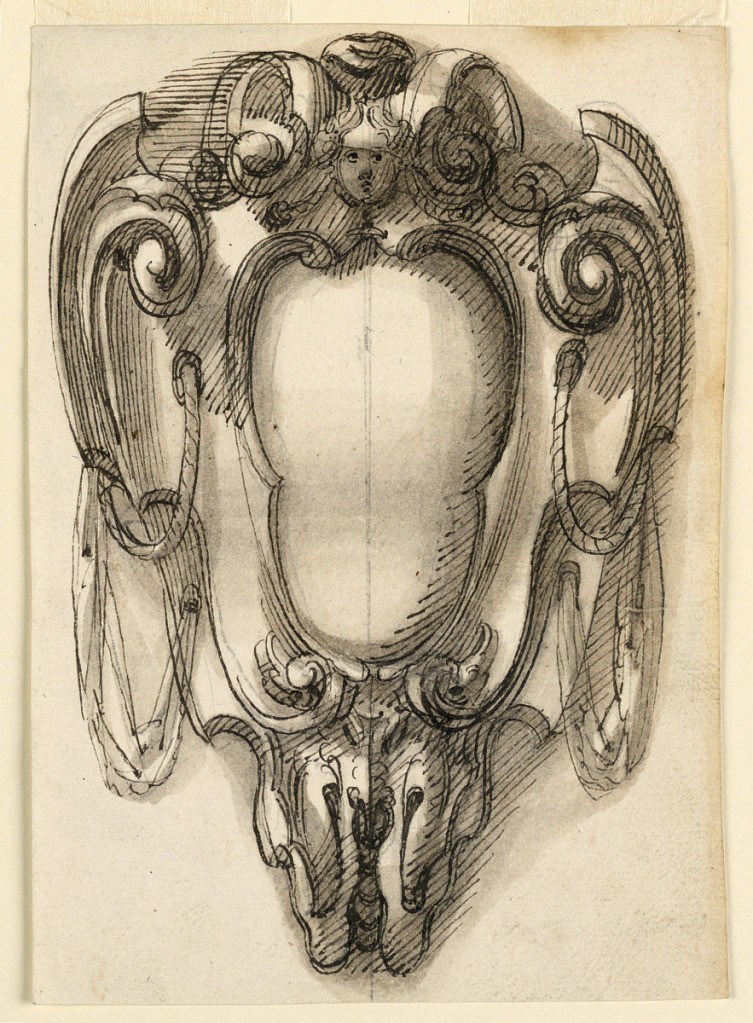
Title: Drawing
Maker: Leonardo Scaglia, French, active Italy, 1640 – 1650
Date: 1620-1630
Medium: Pen, brush, bistre, grey water color. Paper
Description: Vertical rectangle. The central part has a trefoil shape. Scrollwork frame. In the center, above, is the head of a girl. Laterally are drapery festoons, and above them slopes of cord.